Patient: sex M, age 60
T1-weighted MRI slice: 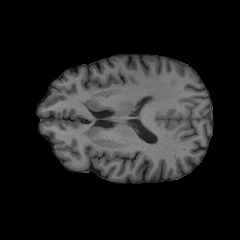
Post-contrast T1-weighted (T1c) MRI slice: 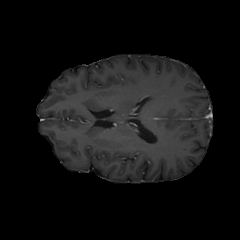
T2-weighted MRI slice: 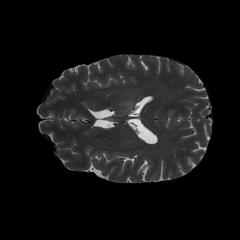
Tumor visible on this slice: no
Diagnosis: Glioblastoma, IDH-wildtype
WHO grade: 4